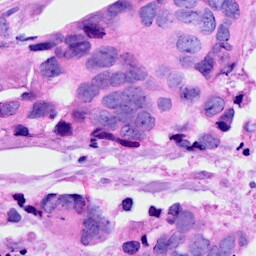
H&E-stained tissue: Breast